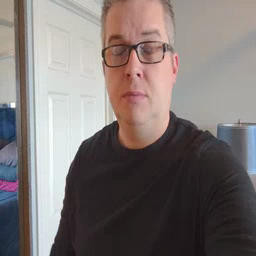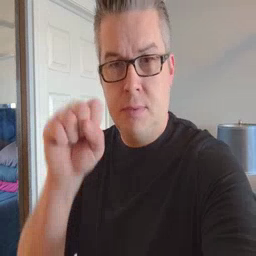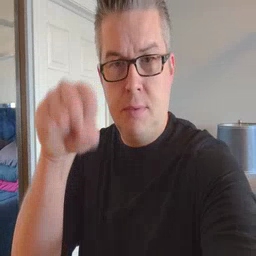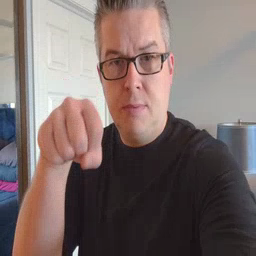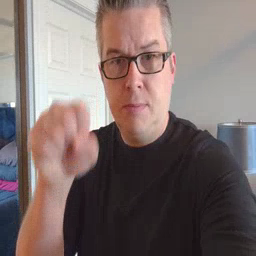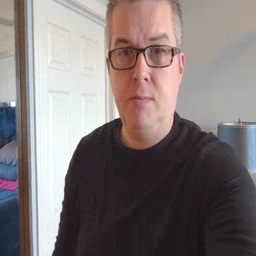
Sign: yes